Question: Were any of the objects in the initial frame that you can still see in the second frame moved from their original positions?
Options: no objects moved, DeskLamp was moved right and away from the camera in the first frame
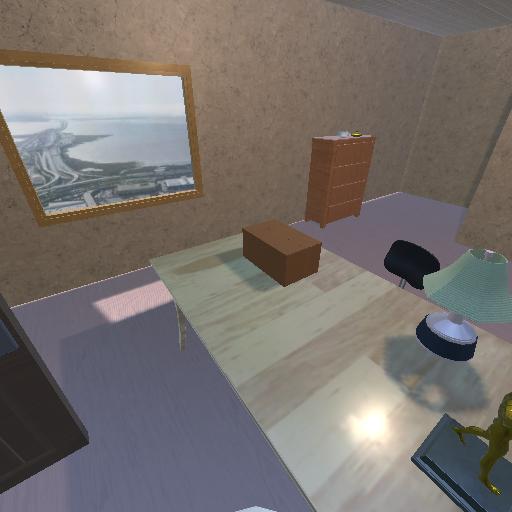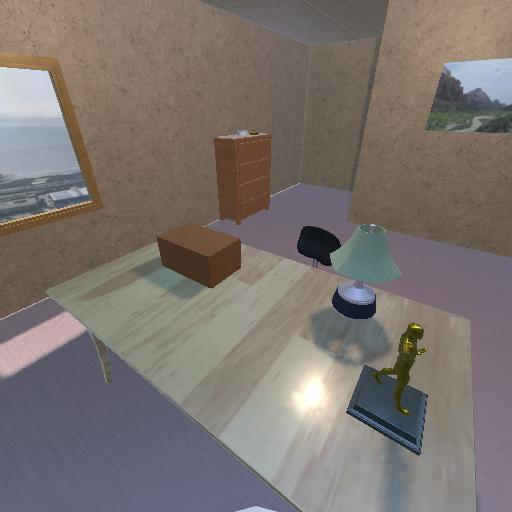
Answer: no objects moved